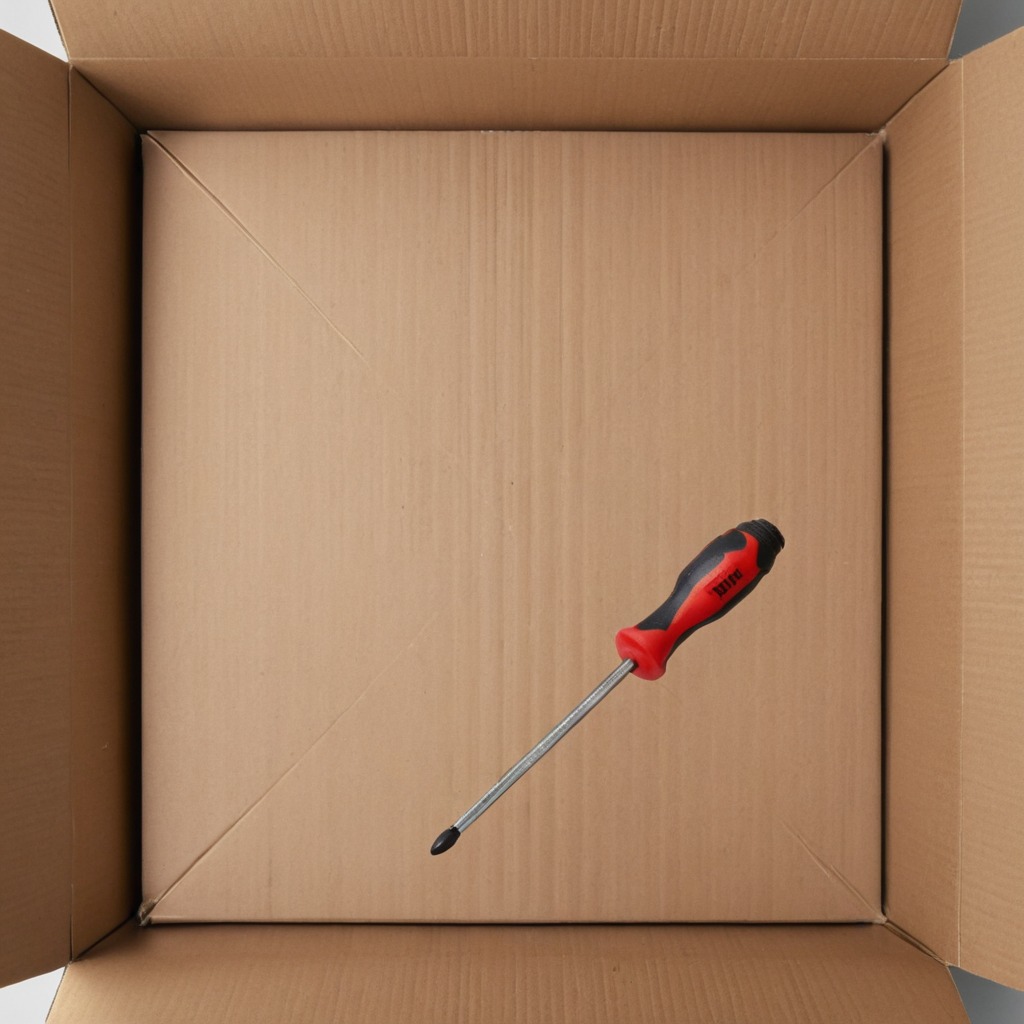
A screwdriver is lying on the cardboard box surface.